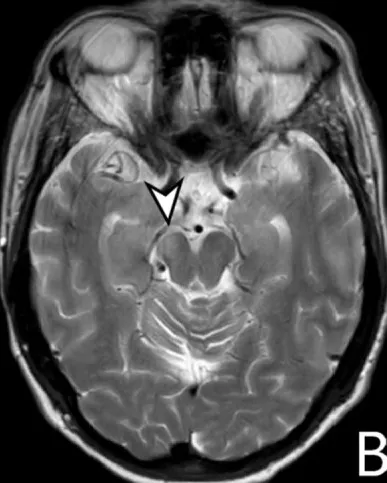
A and B: axial T2-WI; 0 and 12 months after trauma, respectively. Symmetrical cerebral peduncles at start. WD in the right cerebral peduncle one year after trauma (arrowhead), this atrophy correlates with the petechial bleeding in the posterior limb of the internal capsule on Figure 7.
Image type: radiology (mri)